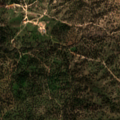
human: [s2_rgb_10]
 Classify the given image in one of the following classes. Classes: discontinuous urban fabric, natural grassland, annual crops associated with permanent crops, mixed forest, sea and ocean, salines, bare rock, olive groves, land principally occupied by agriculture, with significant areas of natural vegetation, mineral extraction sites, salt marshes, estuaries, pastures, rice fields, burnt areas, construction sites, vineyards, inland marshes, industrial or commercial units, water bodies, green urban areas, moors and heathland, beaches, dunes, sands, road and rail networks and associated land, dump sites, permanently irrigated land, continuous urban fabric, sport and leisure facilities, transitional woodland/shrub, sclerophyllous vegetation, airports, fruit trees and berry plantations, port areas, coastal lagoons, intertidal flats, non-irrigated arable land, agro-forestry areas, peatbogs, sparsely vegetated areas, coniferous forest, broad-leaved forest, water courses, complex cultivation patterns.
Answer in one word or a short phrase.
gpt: agro-forestry areas